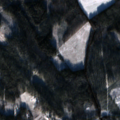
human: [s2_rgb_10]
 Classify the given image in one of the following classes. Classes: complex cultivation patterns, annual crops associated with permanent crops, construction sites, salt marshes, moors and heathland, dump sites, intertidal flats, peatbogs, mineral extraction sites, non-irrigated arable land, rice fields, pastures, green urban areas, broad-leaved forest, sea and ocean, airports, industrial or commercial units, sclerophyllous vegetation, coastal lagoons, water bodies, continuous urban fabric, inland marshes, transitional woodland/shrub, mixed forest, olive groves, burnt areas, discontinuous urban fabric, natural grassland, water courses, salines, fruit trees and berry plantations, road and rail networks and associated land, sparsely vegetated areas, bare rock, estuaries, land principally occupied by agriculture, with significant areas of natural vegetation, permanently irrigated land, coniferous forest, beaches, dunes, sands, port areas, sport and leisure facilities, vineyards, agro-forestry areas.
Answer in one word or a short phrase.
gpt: non-irrigated arable land, land principally occupied by agriculture, with significant areas of natural vegetation, coniferous forest, mixed forest, transitional woodland/shrub